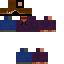
A male human skin with medium skin, wearing brown long hair dressed in a blue hoodie and blue pants, featuring a closed mouth.